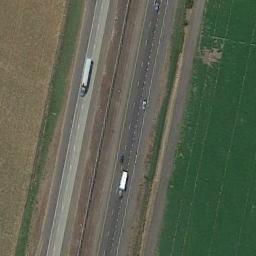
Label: freeway